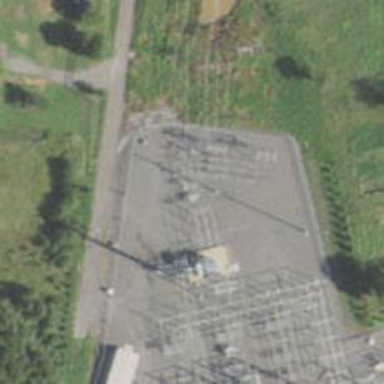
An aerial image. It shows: Switch used for power control.